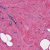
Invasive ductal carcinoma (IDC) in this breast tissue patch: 0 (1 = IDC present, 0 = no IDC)